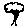
Label: tree